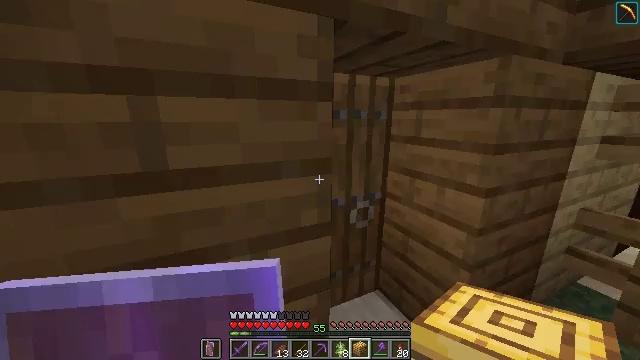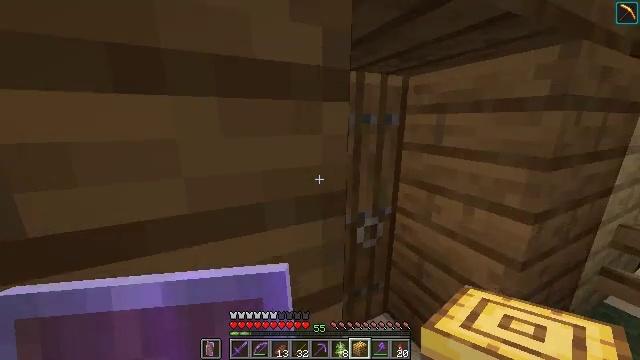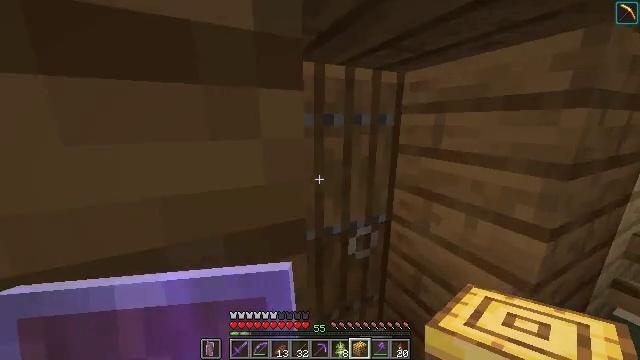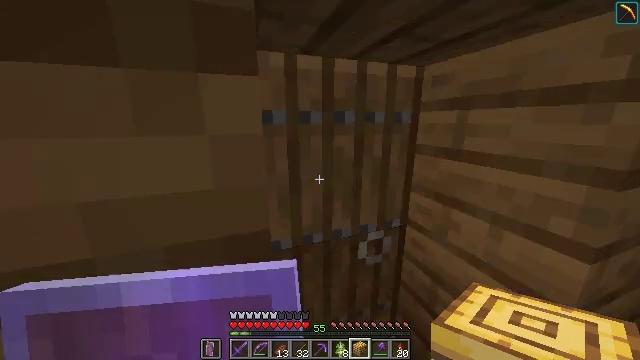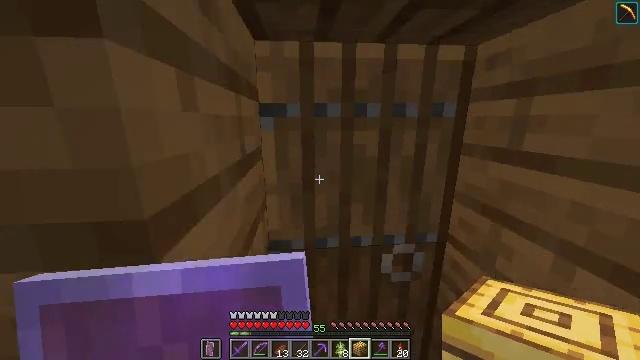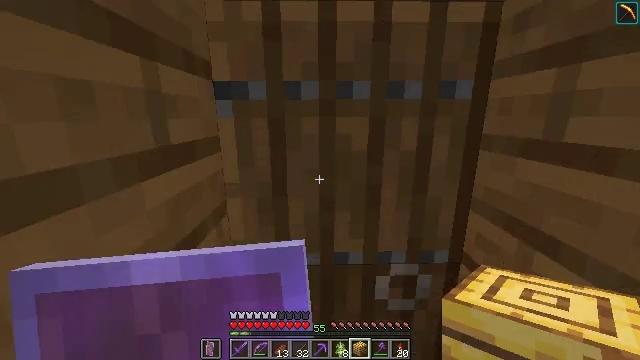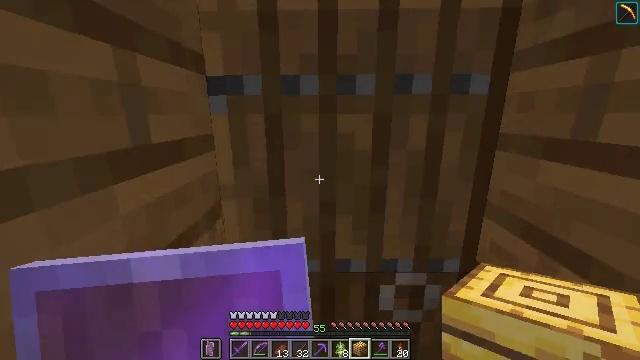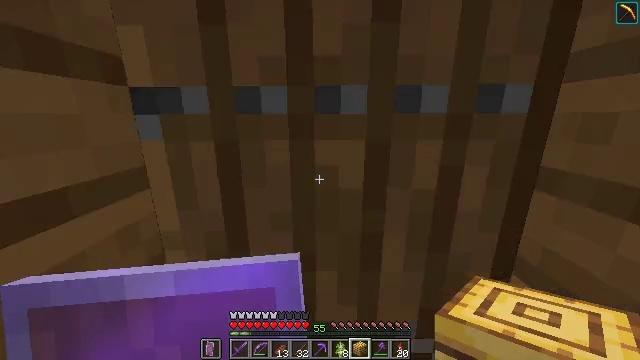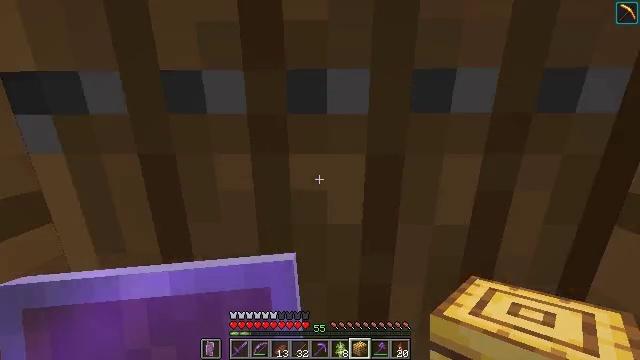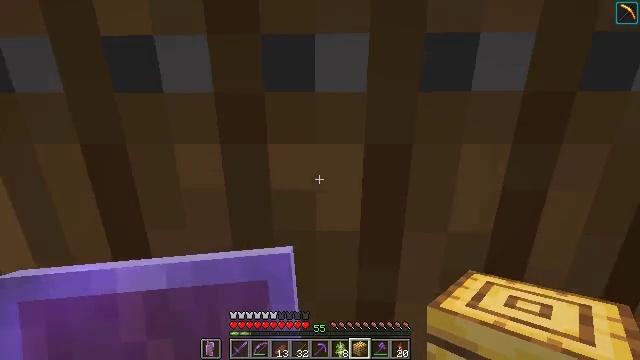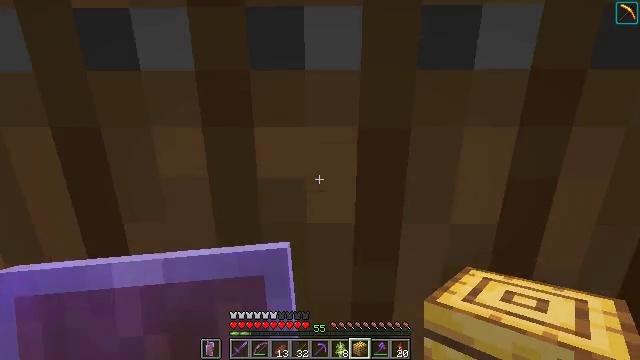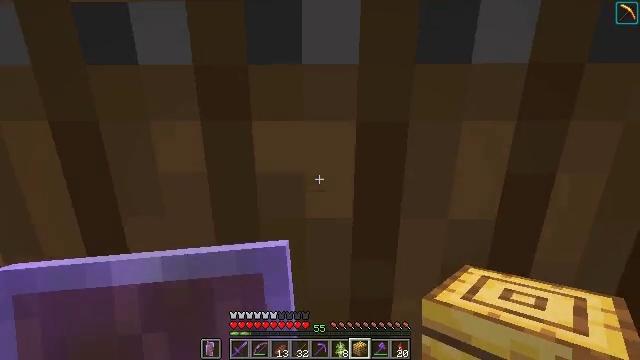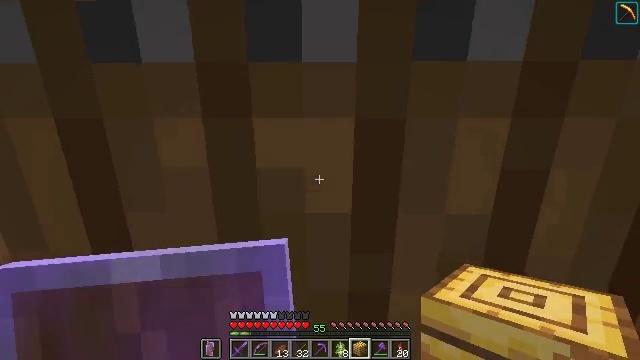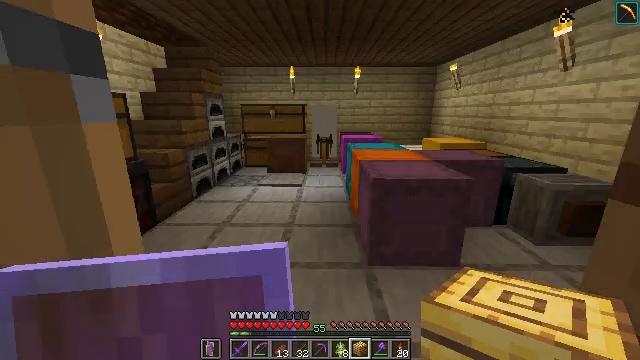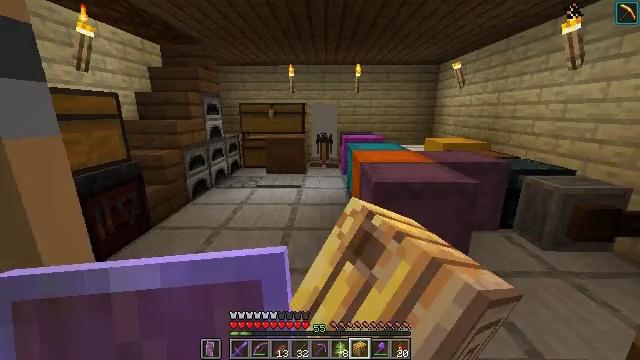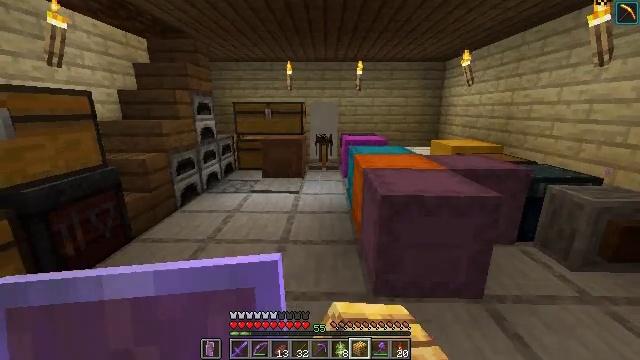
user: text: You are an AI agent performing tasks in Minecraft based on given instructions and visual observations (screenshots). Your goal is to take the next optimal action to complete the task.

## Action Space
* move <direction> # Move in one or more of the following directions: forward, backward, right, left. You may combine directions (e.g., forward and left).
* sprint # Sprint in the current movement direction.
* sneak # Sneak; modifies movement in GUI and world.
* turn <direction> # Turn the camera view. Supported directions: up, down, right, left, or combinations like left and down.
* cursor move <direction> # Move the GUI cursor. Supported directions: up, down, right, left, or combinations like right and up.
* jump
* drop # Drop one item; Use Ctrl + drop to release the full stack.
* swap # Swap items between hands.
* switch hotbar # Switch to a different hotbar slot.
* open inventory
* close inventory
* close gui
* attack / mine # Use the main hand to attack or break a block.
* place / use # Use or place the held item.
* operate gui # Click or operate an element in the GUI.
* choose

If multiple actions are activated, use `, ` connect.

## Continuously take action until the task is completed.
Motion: motion action
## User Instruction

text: Gather birch leaves using hands or shears.
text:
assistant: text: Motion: move forward, sprint
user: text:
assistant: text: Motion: move forward and move right, sprint
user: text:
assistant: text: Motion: move forward and move right, sprint, turn left
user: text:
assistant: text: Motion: move forward and move right, sprint, turn left
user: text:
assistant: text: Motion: move forward, sprint, turn left
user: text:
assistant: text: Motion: move forward, sprint, turn left
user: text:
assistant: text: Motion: move forward, sprint
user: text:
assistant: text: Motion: move forward, sprint
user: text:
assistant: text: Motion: move forward, sprint
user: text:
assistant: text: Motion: move forward, sprint
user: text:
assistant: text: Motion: move forward, sprint
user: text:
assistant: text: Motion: move forward, sprint
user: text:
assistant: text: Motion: move forward, sprint, use / place
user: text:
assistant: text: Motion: move forward, sprint, use / place
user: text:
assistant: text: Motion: move forward, sprint, use / place
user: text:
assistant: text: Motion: move forward, sprint, use / place
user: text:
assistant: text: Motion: move forward, sprint, turn left
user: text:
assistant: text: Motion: move forward, sprint, turn left
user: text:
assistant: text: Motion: move forward, sprint
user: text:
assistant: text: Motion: move forward, sprint
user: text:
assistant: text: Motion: move forward, sprint
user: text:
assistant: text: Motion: move forward, sprint
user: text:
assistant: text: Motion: move forward, sprint
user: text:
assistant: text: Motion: move forward, sprint
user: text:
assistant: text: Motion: move forward, sprint
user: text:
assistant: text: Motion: move forward, sprint, turn left
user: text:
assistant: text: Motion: move forward, sprint, turn left
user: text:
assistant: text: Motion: move forward, sprint, turn left and up
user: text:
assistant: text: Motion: move forward, sprint
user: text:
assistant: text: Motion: move forward, sprint, turn right and up